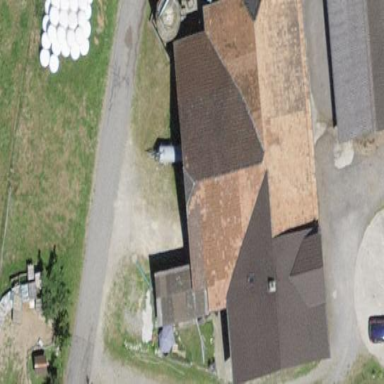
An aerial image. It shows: Farm building.